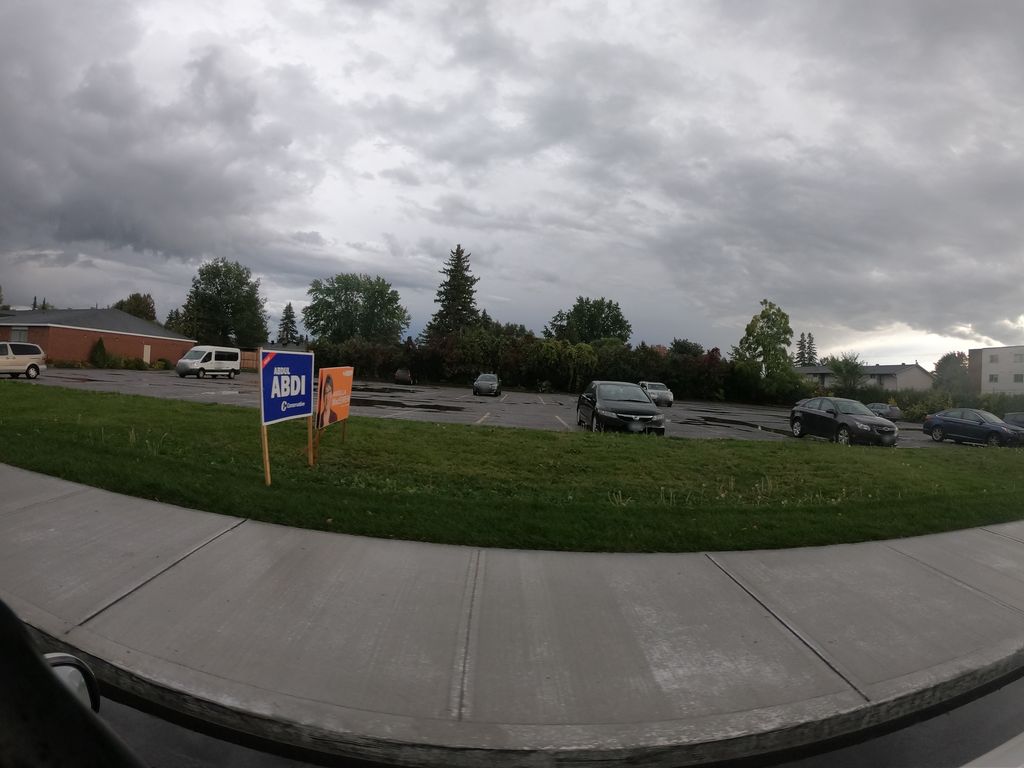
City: ottawa-gatineau